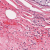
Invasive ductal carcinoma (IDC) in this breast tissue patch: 0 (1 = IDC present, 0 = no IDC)